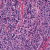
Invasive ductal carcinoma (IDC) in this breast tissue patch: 1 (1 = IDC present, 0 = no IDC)